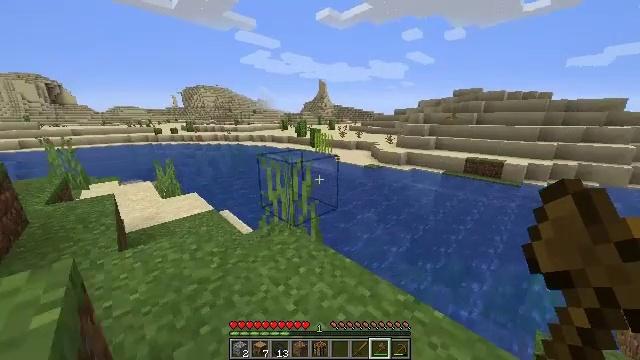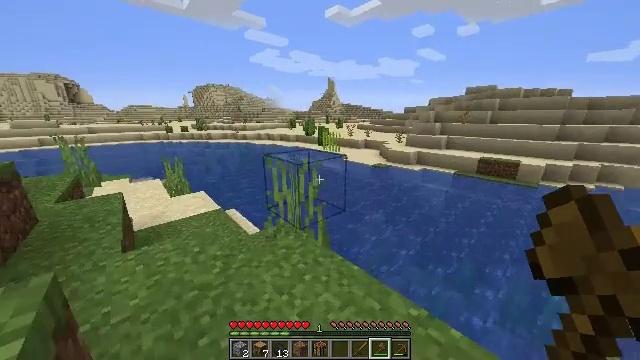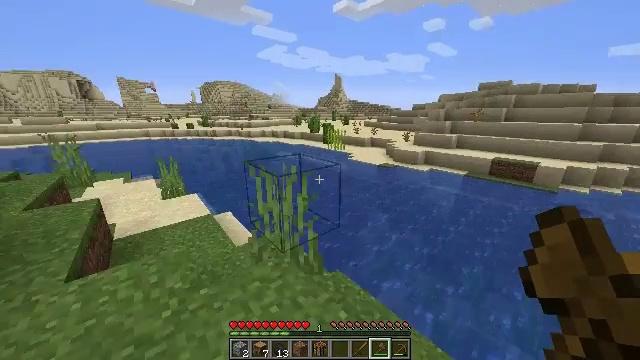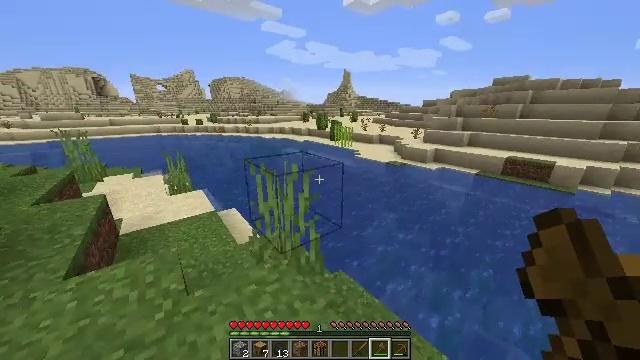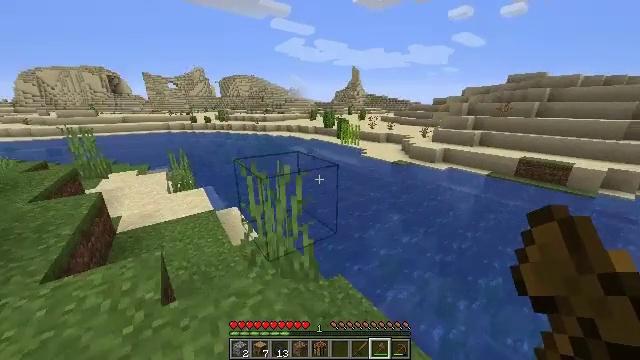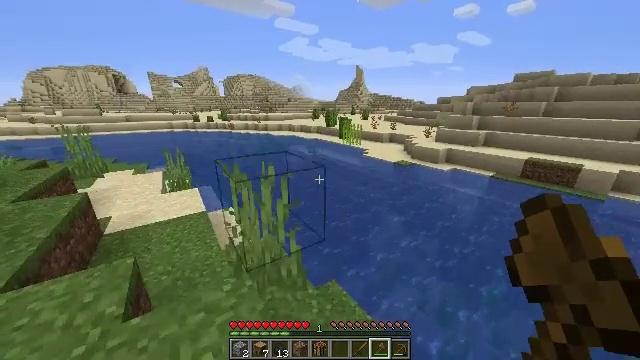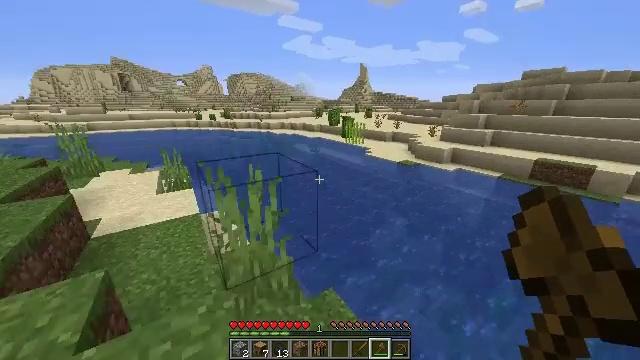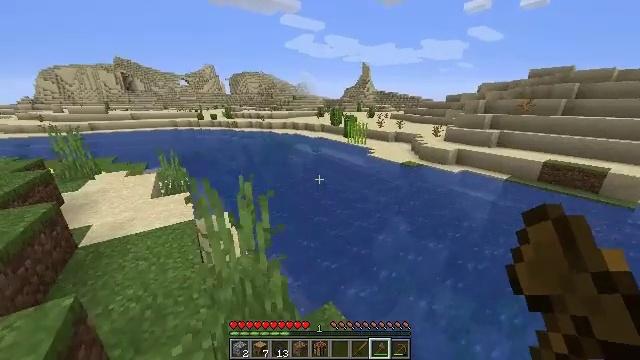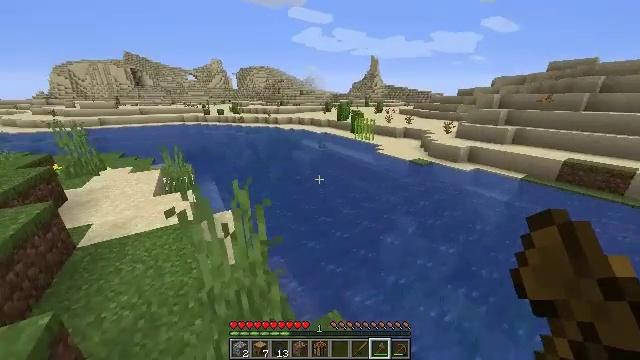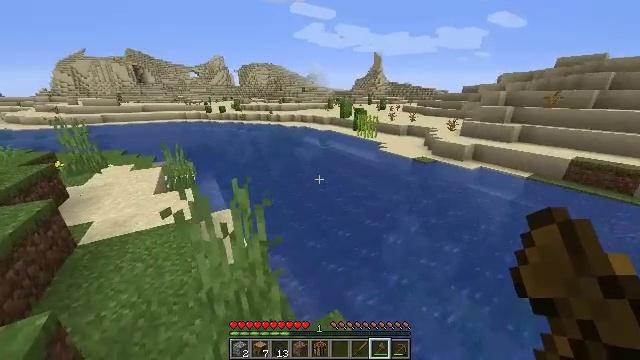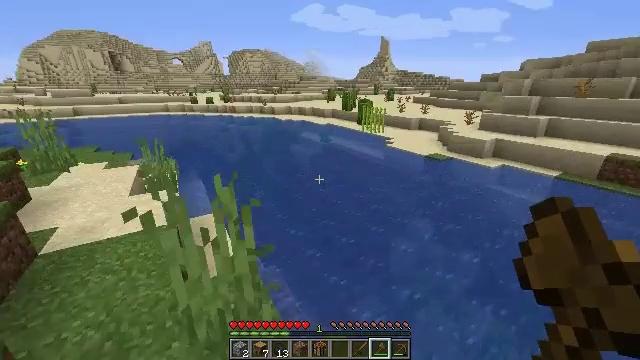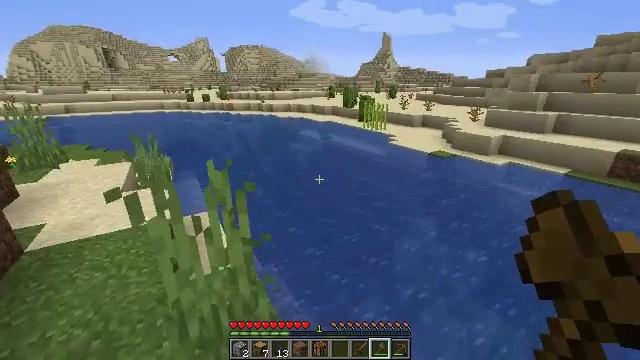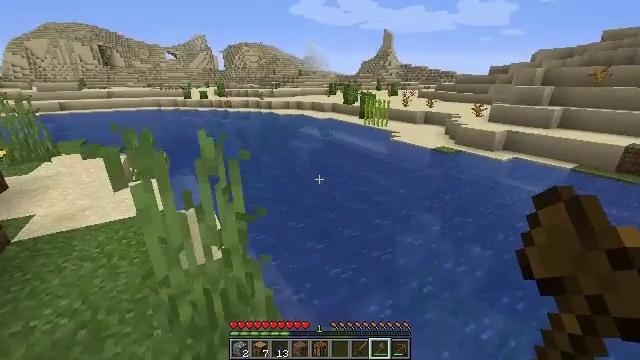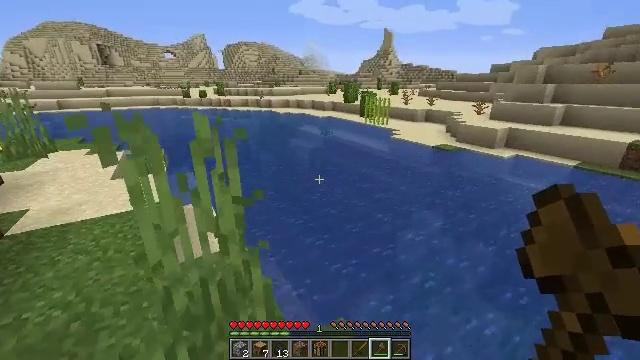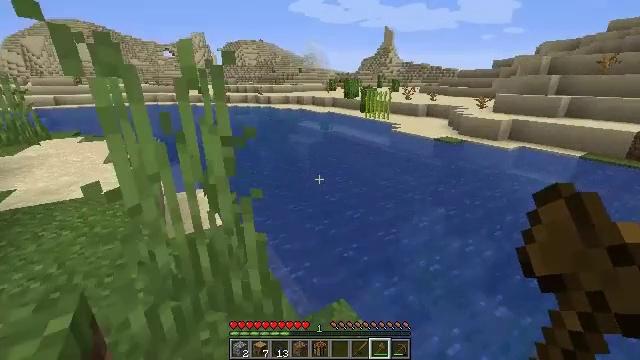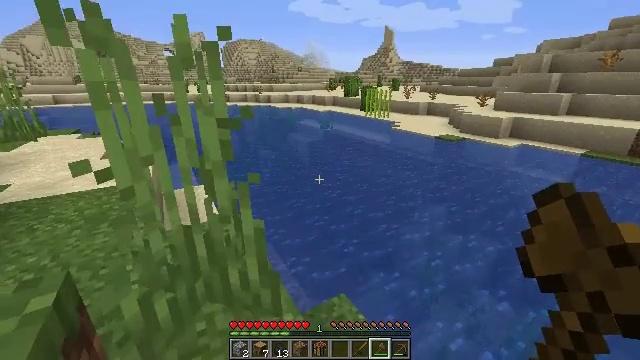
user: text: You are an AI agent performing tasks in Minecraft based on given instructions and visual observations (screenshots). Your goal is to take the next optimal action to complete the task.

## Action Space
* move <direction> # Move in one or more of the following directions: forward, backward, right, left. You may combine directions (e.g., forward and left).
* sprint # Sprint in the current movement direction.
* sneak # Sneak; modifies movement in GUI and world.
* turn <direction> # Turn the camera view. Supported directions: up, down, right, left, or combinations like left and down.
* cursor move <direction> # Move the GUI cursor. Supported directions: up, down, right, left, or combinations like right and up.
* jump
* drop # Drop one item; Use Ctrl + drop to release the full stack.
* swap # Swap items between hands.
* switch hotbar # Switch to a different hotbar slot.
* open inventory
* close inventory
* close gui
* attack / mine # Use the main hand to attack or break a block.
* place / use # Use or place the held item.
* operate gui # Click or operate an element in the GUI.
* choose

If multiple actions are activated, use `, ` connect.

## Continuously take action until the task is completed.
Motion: motion action
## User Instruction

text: Kill the salmon.
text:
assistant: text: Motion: move forward and move right, turn left
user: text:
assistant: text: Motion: move forward and move right, turn left
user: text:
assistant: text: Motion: move forward and move right, turn left
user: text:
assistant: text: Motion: move forward and move right, turn left
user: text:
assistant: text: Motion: move forward
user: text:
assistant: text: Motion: move forward
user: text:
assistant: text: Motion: move forward
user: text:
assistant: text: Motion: turn left and down
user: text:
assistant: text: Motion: no_op
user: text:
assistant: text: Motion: no_op
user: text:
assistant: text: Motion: no_op
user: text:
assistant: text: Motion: no_op
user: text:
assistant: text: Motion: no_op
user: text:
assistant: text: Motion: no_op
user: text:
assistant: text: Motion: no_op
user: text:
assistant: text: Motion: no_op
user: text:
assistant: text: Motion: no_op
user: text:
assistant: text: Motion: no_op
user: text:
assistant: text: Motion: no_op
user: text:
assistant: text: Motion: move left
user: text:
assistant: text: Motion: move left
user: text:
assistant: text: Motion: move left
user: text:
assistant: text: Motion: move left
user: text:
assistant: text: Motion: move left, jump
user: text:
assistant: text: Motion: move left, jump
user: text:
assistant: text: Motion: move left, turn right and down, jump
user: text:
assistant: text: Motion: move left, turn right and down, jump
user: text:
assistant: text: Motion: move left, turn right and down, jump
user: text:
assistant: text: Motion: move left, turn right and down
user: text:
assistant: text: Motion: move left, turn right